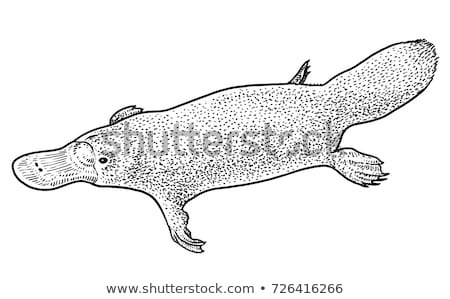
Label: platypus, duckbill, duckbilled platypus, duck-billed platypus, Ornithorhynchus anatinus